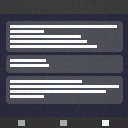
Screen state: on